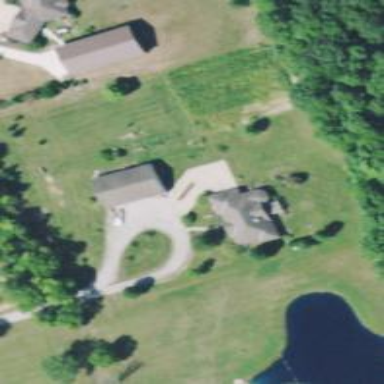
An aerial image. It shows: Driveway.